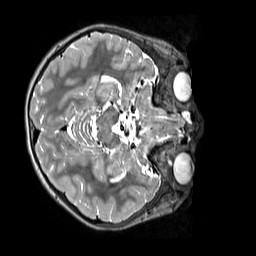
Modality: T2w
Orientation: axial
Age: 10
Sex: female
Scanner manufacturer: siemens
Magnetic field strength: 3 T
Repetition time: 3.2 s
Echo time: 0.408 s